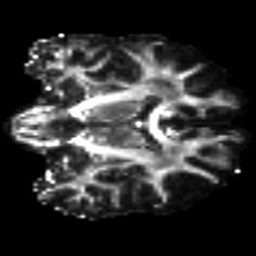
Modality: FA
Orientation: coronal
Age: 26
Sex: male
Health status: ill
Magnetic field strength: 3 T
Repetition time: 9 s
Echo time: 0.093 s